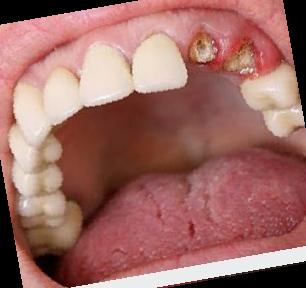
Condition: hypodontia